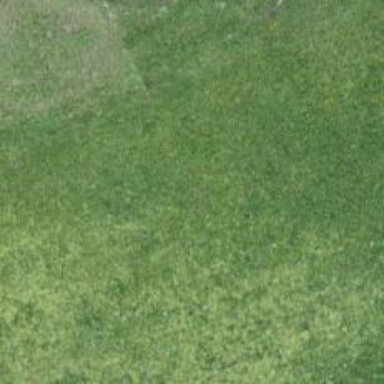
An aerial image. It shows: Path covered with grass.